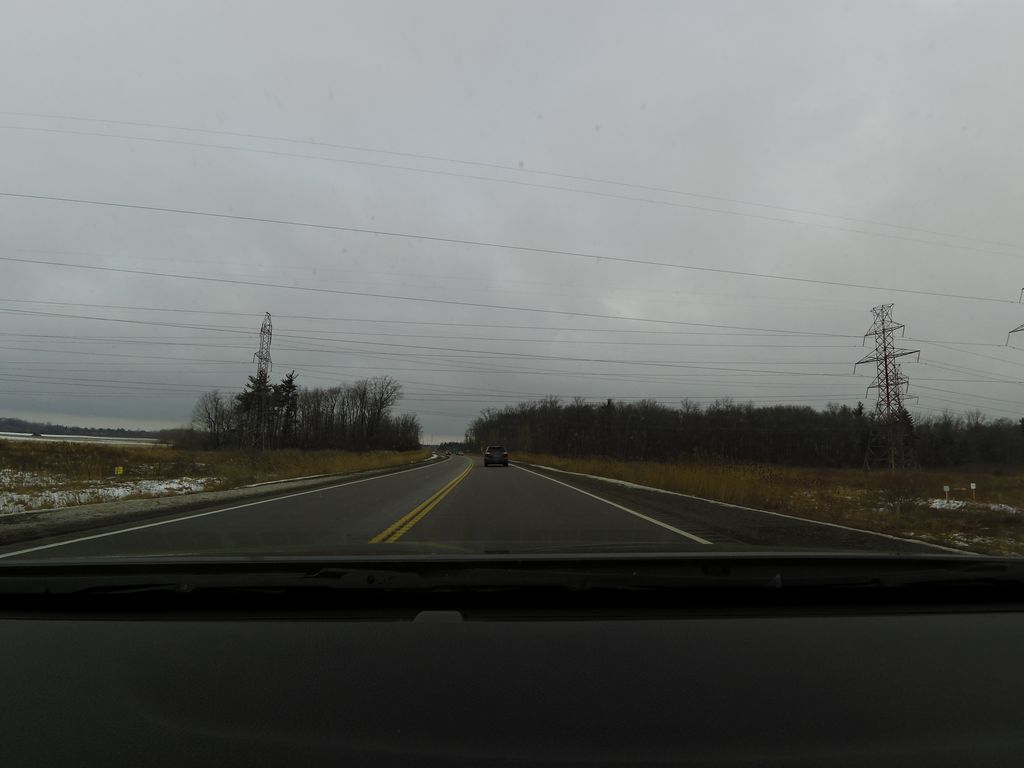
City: hamilton